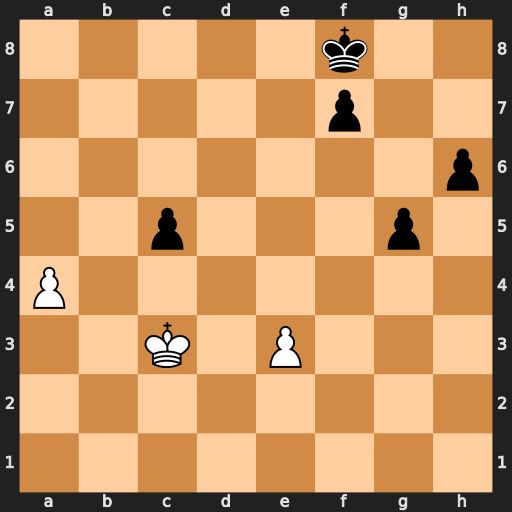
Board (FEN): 5k2/5p2/7p/2p3p1/P7/2K1P3/8/8
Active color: w
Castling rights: -
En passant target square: -
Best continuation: a5 Ke7 a6 Kd6 a7